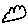
Label: cloud